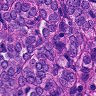
Metastatic tissue present: yes